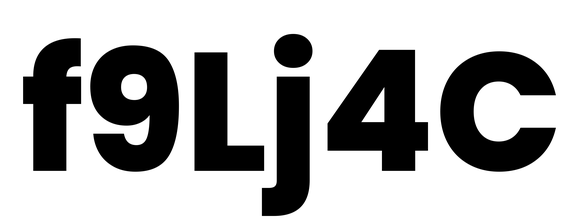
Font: Poppins-ExtraBold